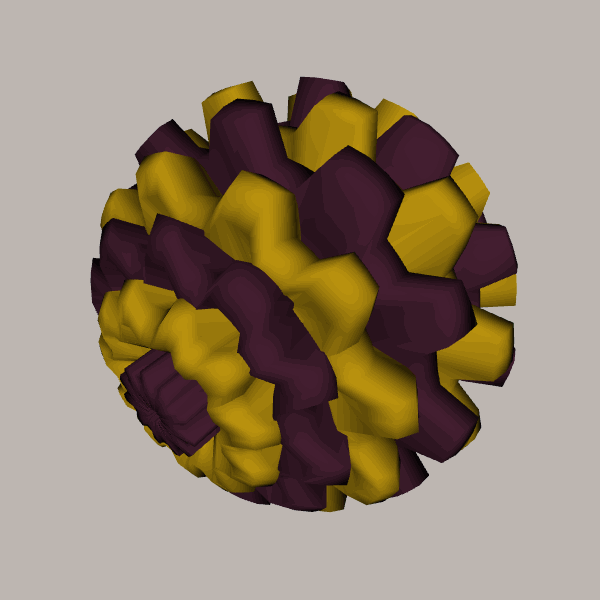
Background: light